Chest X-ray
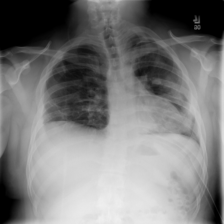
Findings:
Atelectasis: negative
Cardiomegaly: negative
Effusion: negative
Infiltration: negative
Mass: negative
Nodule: negative
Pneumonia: negative
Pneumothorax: negative
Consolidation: negative
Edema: negative
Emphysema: negative
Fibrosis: negative
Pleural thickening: negative
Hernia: negative